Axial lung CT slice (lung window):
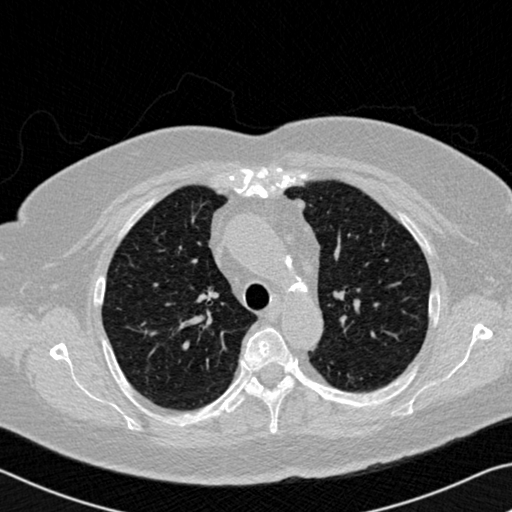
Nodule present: no